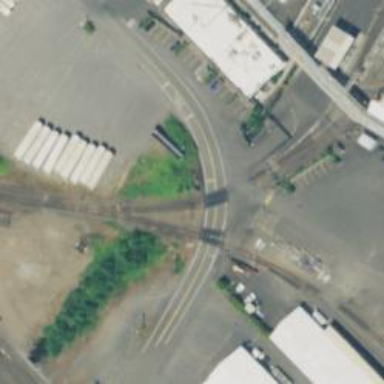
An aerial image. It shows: Railway level crossing.